RGB frame:
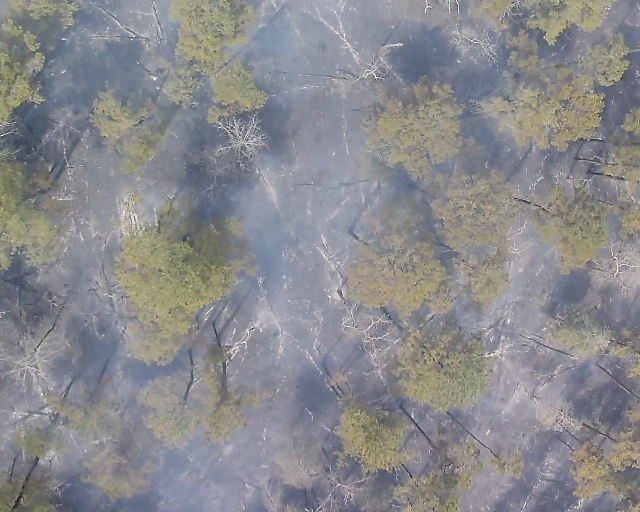
Thermal frame:
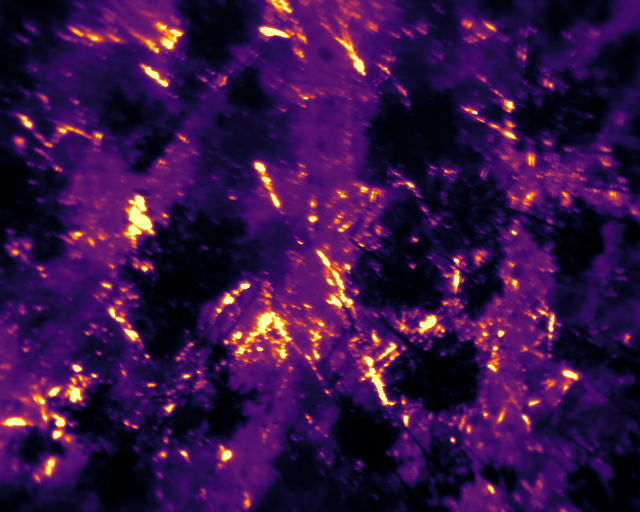
Captured: 2026-02-26 03:41:31
Pixels at or above 80 °C: 11475 (fraction of frame: 0.03502)